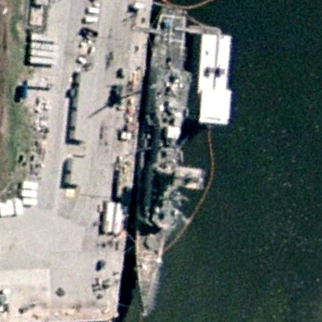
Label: Ticonderoga-class_cruiser